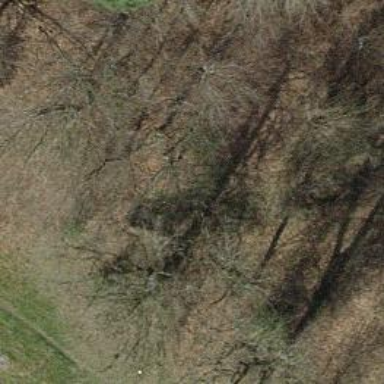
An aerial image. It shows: Path.